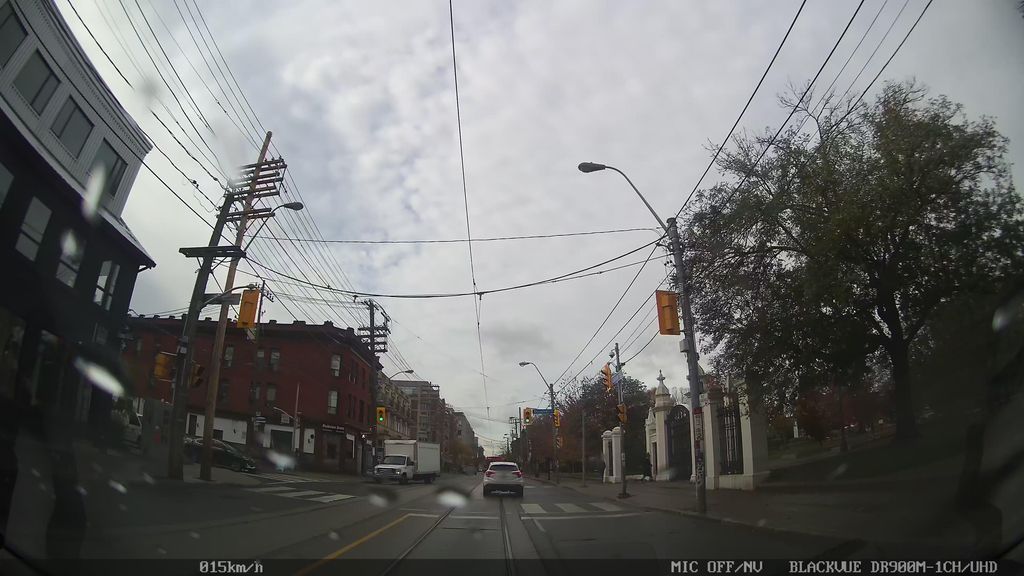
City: toronto